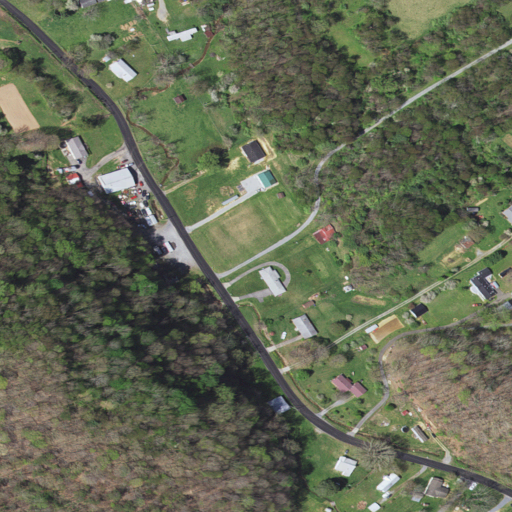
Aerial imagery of valley in Virginia named Overbay Hollow containing deciduous forest, pasture, open development, low intensity development, mixed forest, medium intensity development, high intensity development, and grassland